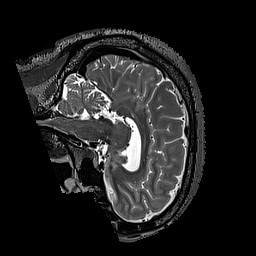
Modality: T2w
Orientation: sagittal
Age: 46
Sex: male
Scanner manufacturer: siemens
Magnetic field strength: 3 T
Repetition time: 3.2 s
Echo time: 0.567 s